Interaction volume radius: 5 \u00c5
Interaction volume height: 40 \u00c5
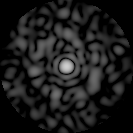
Disorder parameter: 0.8265